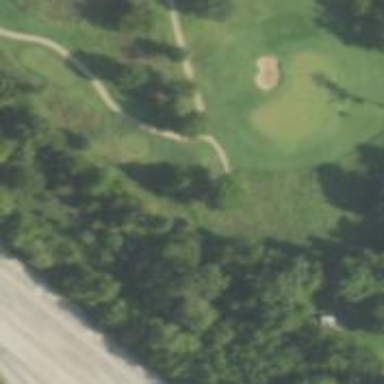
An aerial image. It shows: Path used for both walking and golf.